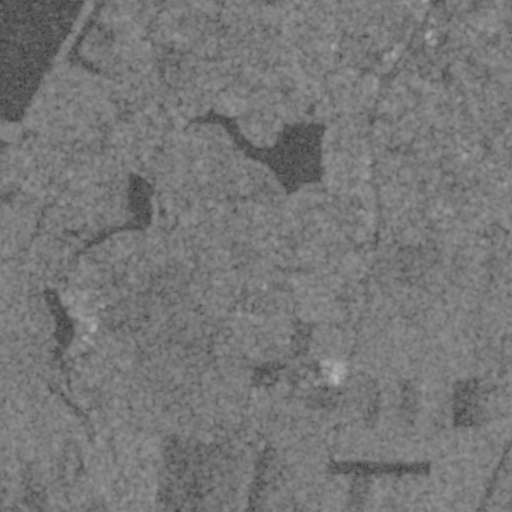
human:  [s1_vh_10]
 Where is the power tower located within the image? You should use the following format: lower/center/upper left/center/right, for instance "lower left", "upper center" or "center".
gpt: The power tower is located in the lower right of the image.
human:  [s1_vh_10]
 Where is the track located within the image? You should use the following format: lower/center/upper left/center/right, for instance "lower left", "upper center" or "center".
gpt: The track is located in the upper right of the image.
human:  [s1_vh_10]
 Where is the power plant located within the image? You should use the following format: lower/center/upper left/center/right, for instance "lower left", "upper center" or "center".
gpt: There is no power plant in the image.

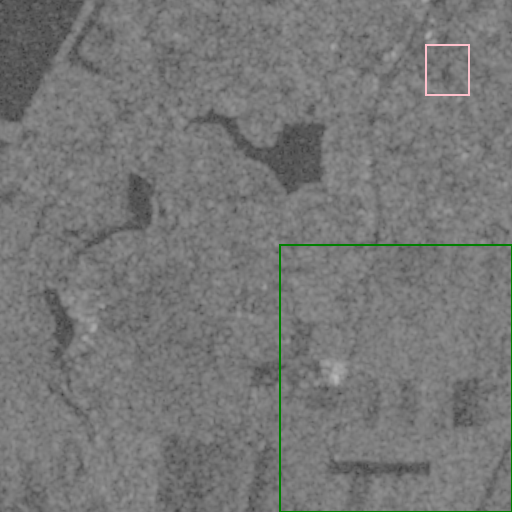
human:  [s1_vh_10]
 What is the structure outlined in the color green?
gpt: The structure outlined in green is a crop field.
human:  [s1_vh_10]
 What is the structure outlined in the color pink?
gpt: The structure outlined in pink is a park.
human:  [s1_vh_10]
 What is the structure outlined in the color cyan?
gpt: There is no cyan outline.